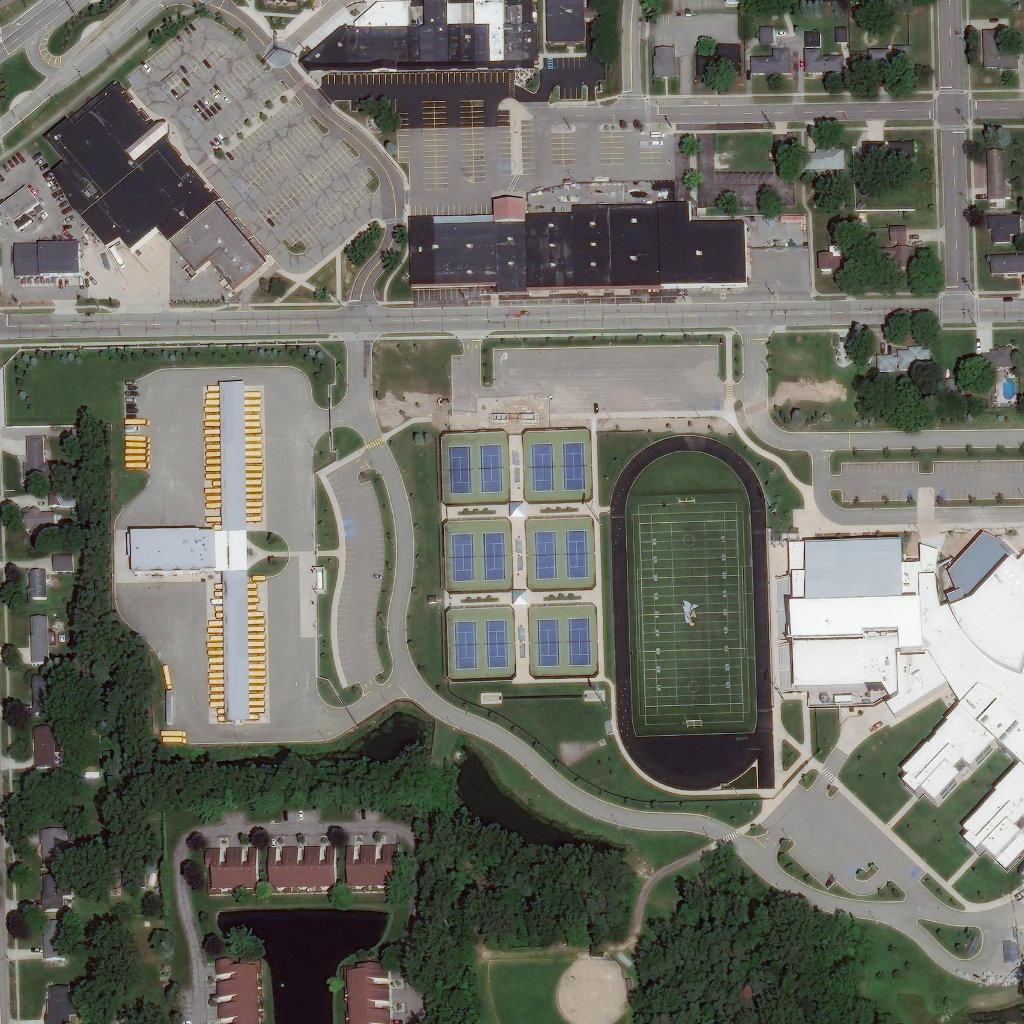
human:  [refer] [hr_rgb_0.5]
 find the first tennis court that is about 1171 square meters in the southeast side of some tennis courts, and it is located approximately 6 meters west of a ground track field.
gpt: <box>[[52, 58, 58, 66, 0]]</box>

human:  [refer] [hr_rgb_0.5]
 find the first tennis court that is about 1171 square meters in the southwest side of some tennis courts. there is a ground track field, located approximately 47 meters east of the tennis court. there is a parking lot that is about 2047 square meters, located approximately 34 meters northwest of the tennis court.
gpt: <box>[[43, 58, 50, 66, 0]]</box>